Question: Inspired by some great apps out there, I want to have a 'PanoramaItem' in my Panorama, that is wider than the standard width of the 'PanoramaItem'.
See the item with tiles in LinkedIn's app:

Normally this is achieved in xaml by adding a 'PanoramaItem' with a predefined width:
'''
<controls:PanoramaItem Width="555">
'''
But, I would like to avoid hardcoding my UIs this way, as the application is Caliburn-Micro based, and the Panorama control is data-bound using handy Caliburn conventions. The view model behind it is a Conductor, and pages are injected into it. The 'Panorama' control is bound to the 'Items' property of the view model.
My problem is that if one of the items, or screens, is wider than the standard width of the panorama item, it gets clipped.
I tried solving it by specifying ItemTemplate:
'''
<controls:Panorama.ItemTemplate>
<DataTemplate>
<ContentControl cal:View.Model="{Binding}"/>
</DataTemplate>
</controls:Panorama.ItemTemplate>
'''
but that did not change a thing.
How would one solve this problem?
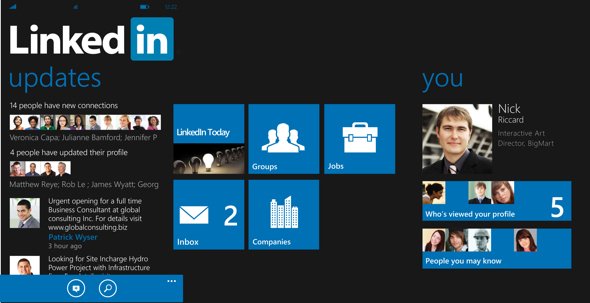
Answer: Well, the question is that apparently you can not. I tried overriding 'OnViewAttached', finding the parent of my dynamically bound control ('ContentControl'), but I was not able to retrieve its parent ( the 'PanoramaItem' I wanted to make wider).
So after much trial end error I settled on the following solution:
I define my panorama items explicitly in XAML:
'''
<controls:PanoramaItem Header="item1">
<ContentControl x:Name="Control1"/>
</controls:PanoramaItem>
<controls:PanoramaItem Header="Wide Item" Width="700" Orientation="Horizontal">
<ContentControl x:Name="WideControl"/>
</controls:PanoramaItem>
'''
They are also injected into the ViewModel and added to the collection of 'Items', inherited from Caliburn's 'Cunductor'.
Then, I need to make sure that the ViewModel knows about the currently selected item, so the associated view can be activated by CaliburnMicro:
'''
<controls:Panorama Name="MainPanorama"
cal:Message.Attach="[Event SelectionChanged] =
[Action MainPanorama_OnSelectionChanged($eventArgs)]"
SelectedIndex="{Binding ActivePage, Mode=TwoWay}">
'''
I also make sure that the ViewModel receives the 'SelectionChanged' event, so it knows when to activate the currently visible item.
And finally the trick that makes it all work in ViewModel:
'''
public void MainPanorama_OnSelectionChanged(object sender, SelectionChangedEventArgs e)
{
ActivateItem(Items[ActivePage]);
}
'''